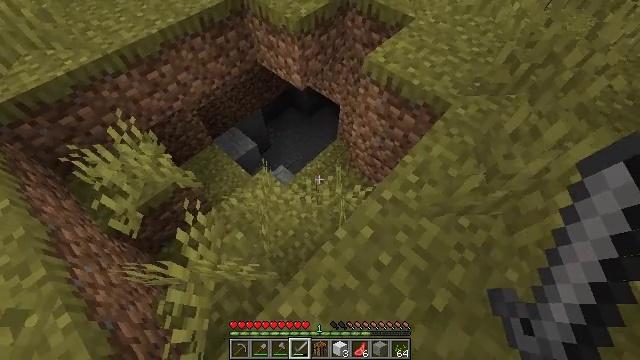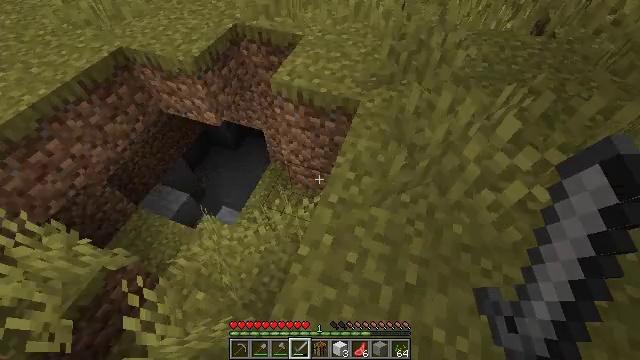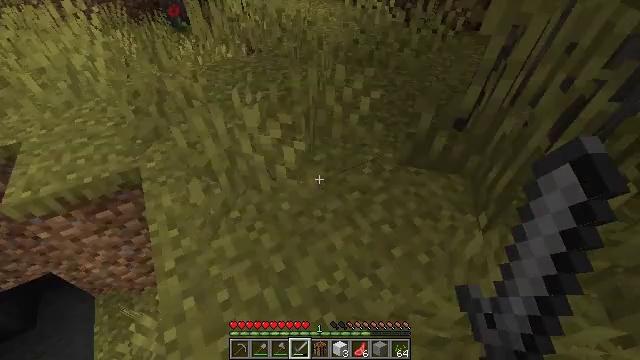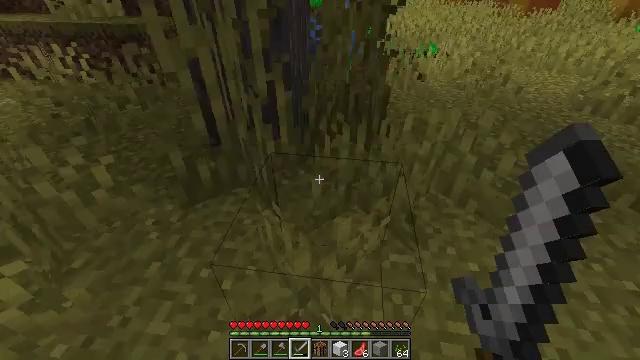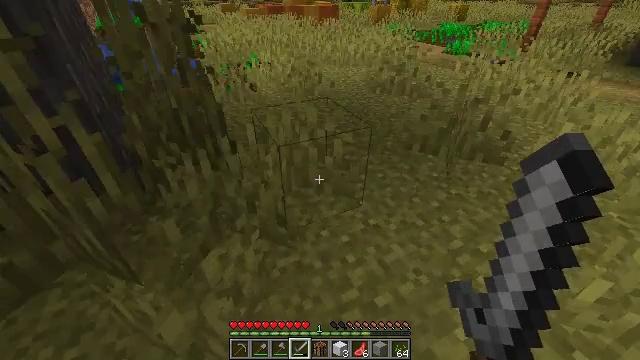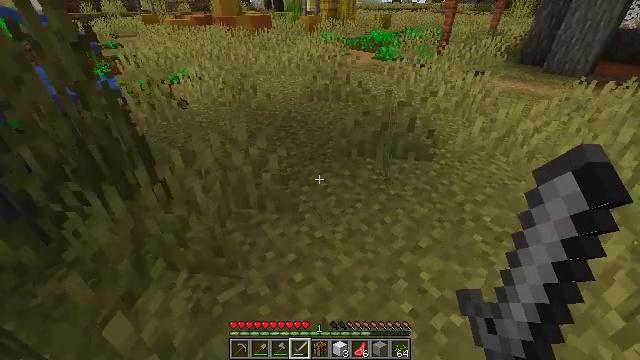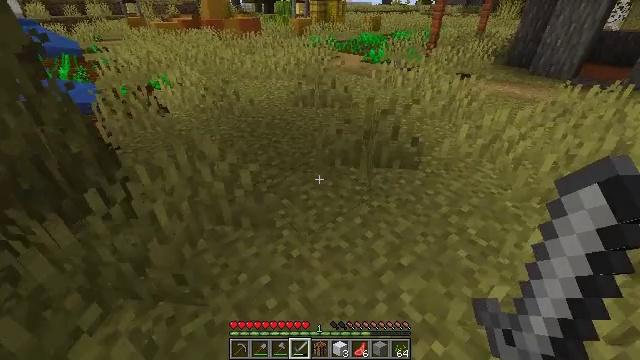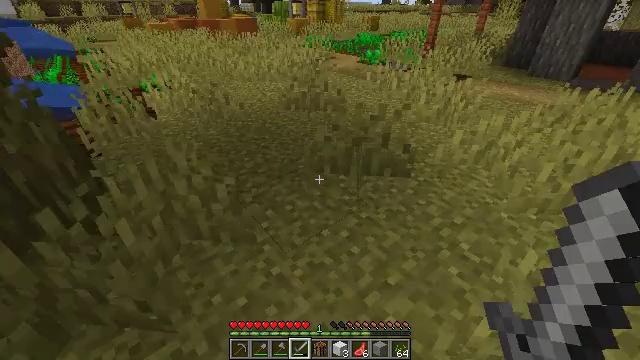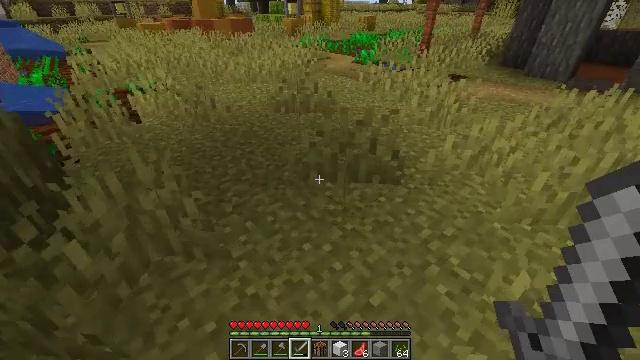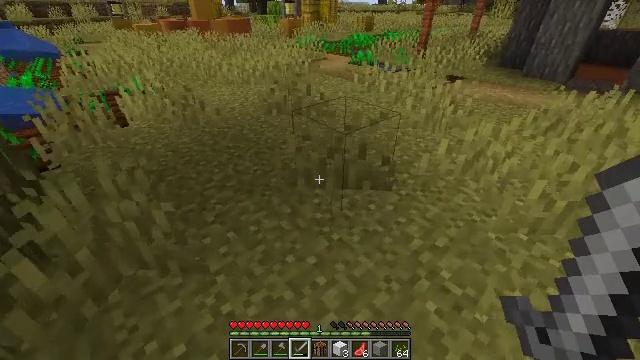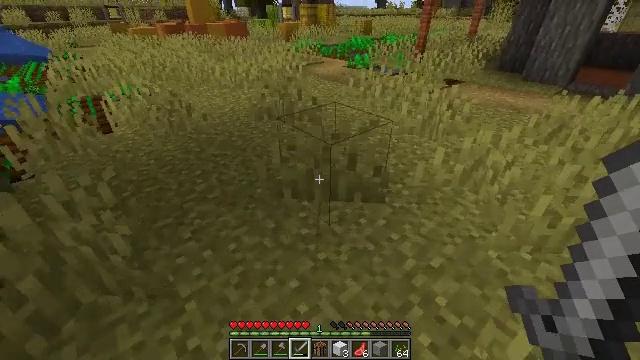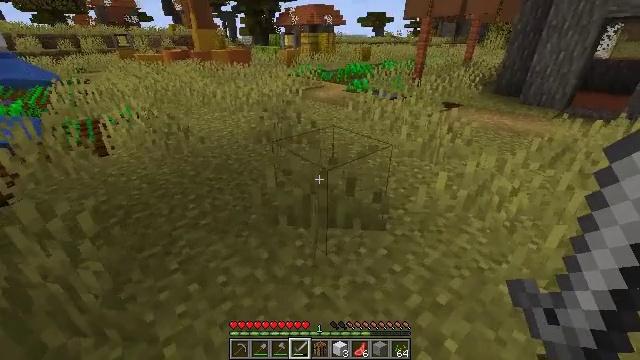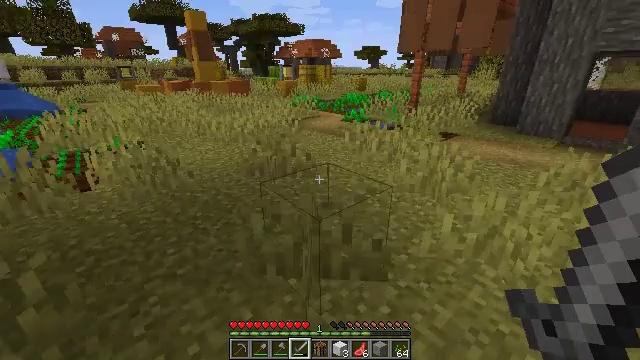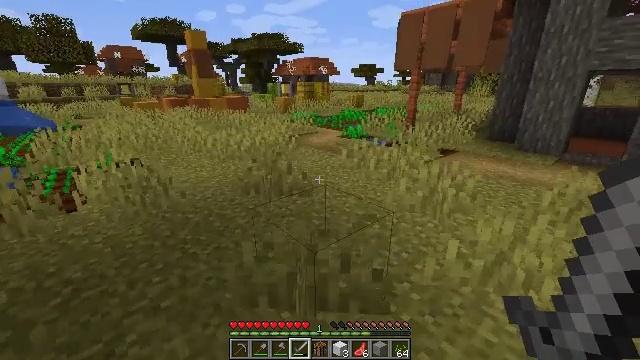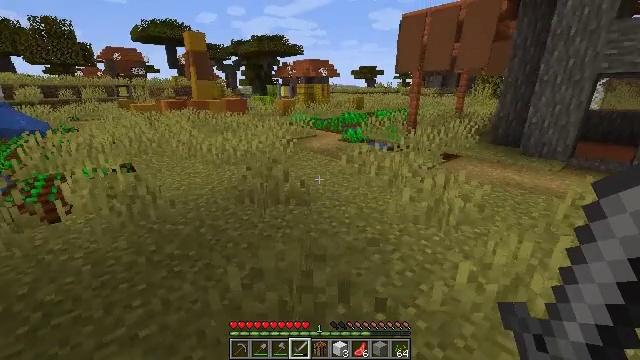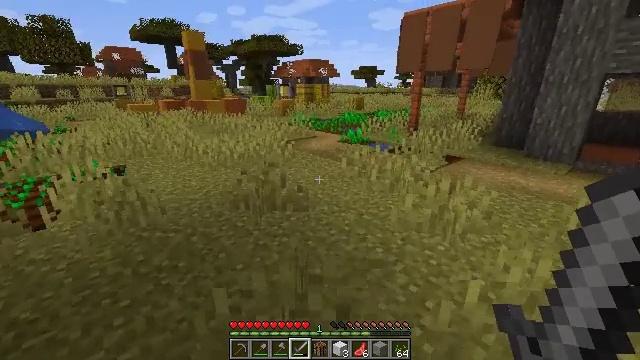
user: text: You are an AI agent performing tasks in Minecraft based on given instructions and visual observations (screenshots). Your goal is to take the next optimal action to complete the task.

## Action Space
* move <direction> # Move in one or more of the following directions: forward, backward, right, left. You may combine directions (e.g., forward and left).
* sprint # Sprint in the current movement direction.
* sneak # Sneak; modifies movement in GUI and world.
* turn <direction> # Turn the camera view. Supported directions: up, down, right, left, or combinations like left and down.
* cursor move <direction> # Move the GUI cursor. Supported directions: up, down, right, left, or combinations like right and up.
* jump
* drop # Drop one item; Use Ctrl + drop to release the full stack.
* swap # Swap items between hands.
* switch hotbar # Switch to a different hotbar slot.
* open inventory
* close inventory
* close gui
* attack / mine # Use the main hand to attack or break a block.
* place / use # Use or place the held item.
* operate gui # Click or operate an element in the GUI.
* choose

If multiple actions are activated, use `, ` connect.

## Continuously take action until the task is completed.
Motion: motion action
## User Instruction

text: Destroy the wheat to collect it.
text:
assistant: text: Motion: move back and move right, turn right and up
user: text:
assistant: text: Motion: move back and move right, turn right and up
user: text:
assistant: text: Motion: move right, turn right and up
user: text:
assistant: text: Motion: move right, turn right and up
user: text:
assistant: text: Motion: move forward and move right, turn right and up
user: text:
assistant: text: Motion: move forward and move right, turn right
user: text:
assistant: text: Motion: move forward and move right
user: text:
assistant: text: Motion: move forward and move right
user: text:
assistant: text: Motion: move forward and move right
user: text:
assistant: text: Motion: move forward
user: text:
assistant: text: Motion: move forward, turn up
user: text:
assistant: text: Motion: move forward, turn up
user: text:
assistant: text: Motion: move forward, turn up
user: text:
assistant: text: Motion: move forward
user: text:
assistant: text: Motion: move forward
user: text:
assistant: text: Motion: move forward, turn left
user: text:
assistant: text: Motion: move forward, turn left and down
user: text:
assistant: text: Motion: move forward, turn left
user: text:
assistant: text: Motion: move forward and move right, turn left
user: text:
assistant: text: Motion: move forward and move right, turn left
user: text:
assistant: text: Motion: move forward and move right, turn left
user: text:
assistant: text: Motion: move forward and move right
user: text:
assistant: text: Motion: move forward and move right
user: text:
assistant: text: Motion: move forward
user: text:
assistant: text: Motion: move forward
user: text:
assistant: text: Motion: move forward, turn left and down
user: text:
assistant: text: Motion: move forward, turn left and down
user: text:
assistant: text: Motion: move forward, turn left and down
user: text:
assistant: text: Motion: move forward and move right, turn left and down
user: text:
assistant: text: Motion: move forward and move right, turn left